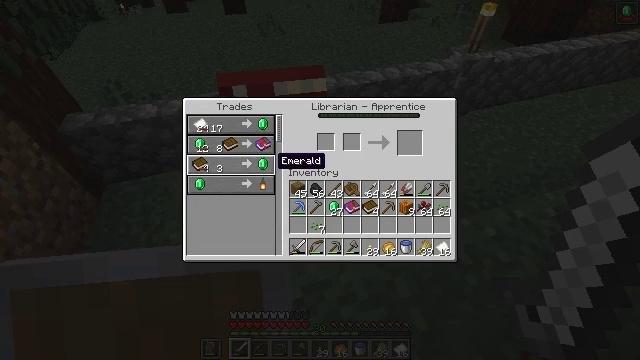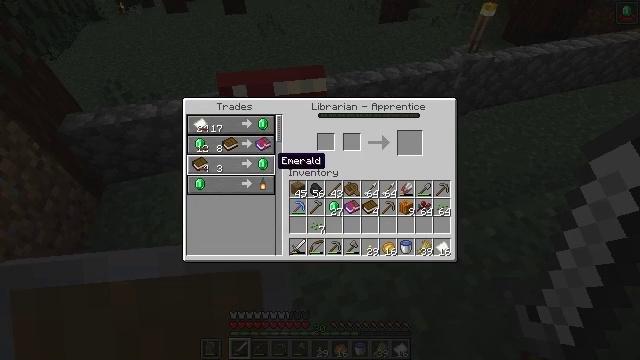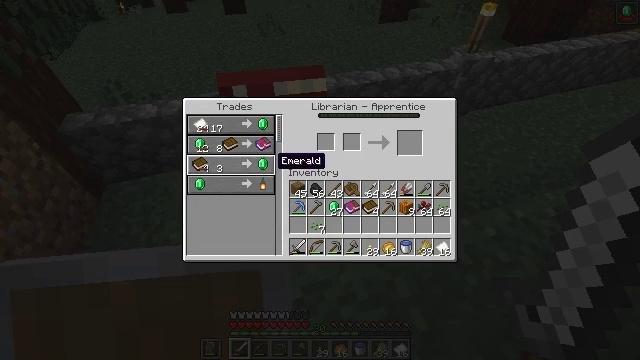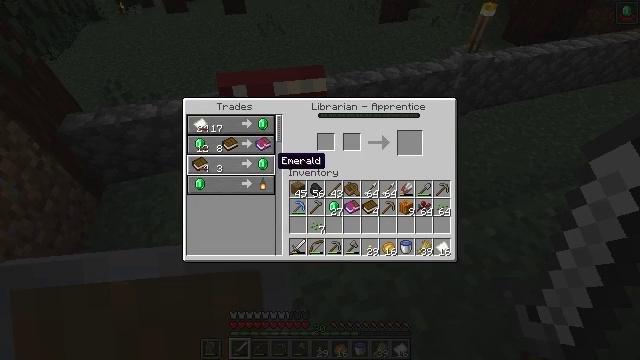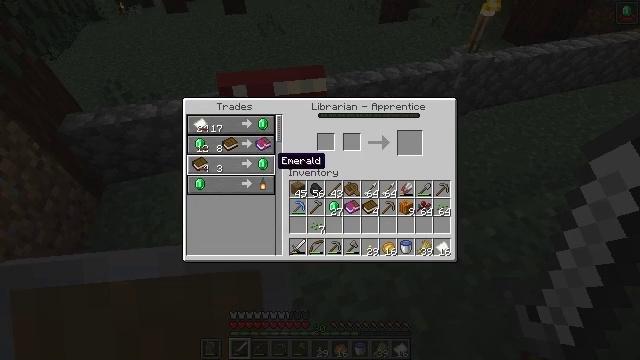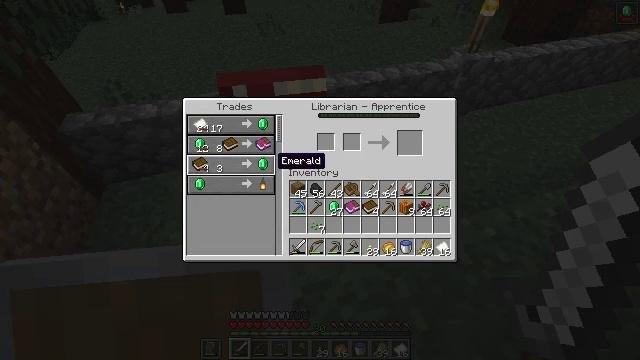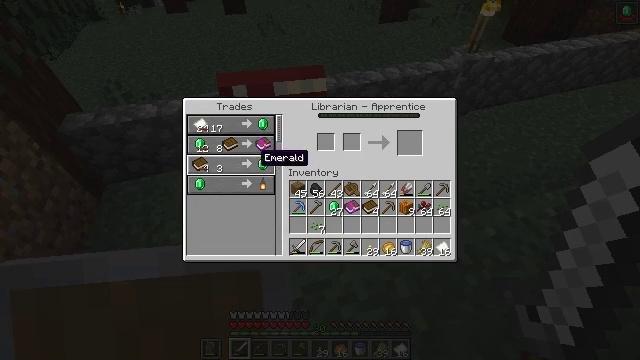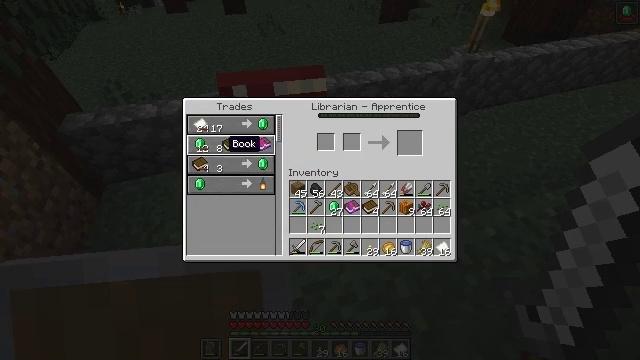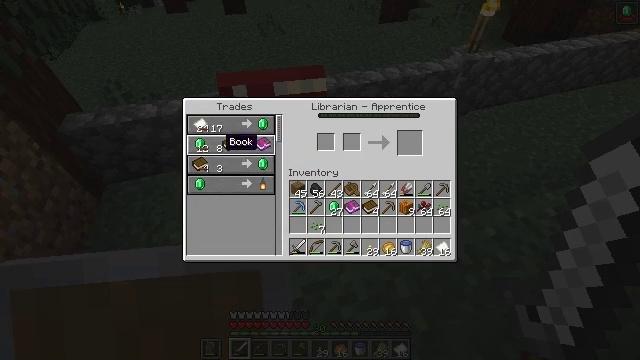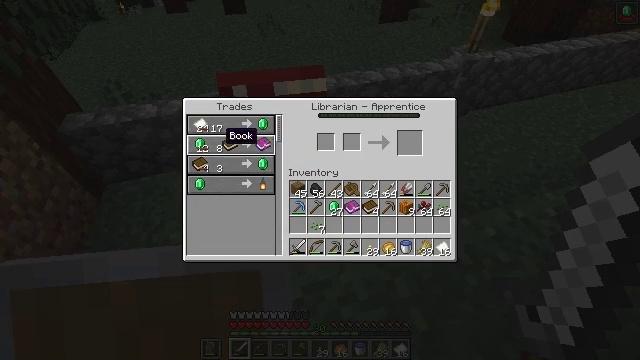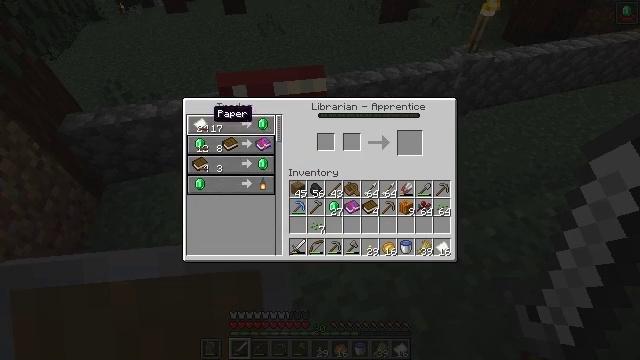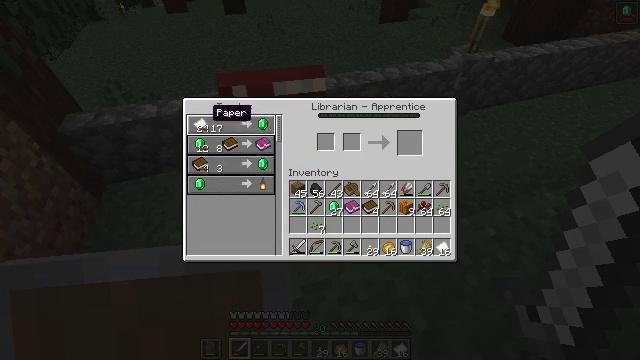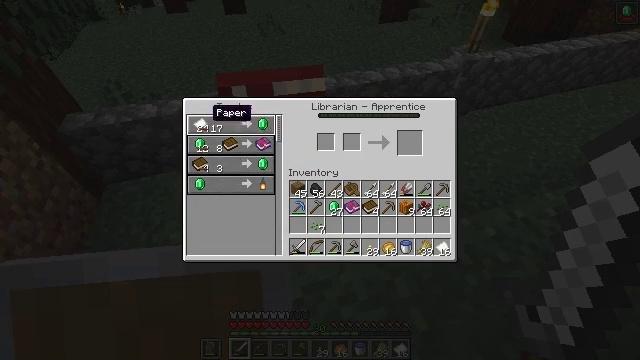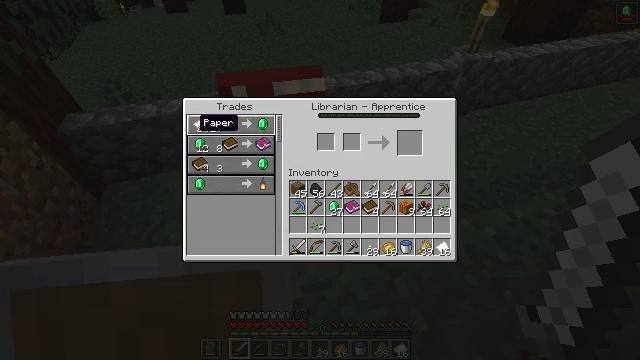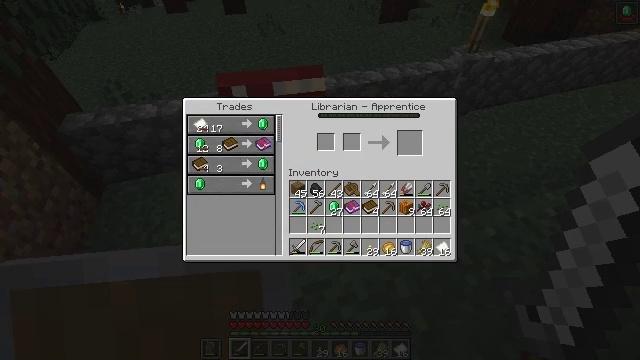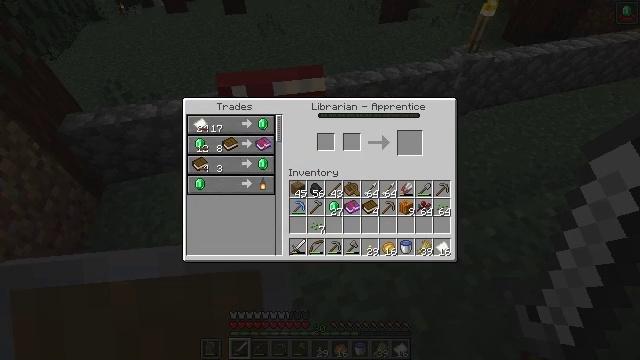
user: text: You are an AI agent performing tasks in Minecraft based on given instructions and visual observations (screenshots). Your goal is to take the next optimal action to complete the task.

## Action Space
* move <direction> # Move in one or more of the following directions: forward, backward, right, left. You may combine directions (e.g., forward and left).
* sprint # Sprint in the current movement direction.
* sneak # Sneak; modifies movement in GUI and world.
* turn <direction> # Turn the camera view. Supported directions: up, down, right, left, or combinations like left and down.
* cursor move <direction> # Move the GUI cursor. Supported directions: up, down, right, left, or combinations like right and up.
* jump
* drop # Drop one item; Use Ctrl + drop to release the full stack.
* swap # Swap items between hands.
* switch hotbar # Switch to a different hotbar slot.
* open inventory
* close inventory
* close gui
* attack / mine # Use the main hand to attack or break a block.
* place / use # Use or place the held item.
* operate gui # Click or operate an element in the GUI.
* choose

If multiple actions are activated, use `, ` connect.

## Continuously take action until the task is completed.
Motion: motion action
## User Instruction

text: Collect the pumpkin by holding left button.
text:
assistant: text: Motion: no_op
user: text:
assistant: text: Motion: no_op
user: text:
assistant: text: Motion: no_op
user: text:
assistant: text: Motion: no_op
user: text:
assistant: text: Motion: no_op
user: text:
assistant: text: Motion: cursor move left
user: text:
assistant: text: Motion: cursor move left and up
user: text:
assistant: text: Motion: no_op
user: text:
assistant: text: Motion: no_op
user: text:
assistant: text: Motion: cursor move left and up
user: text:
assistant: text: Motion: no_op
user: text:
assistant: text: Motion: no_op
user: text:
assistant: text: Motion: cursor move left and down
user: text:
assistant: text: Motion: cursor move left and down
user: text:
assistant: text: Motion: cursor move down
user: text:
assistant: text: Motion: cursor move right
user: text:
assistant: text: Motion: no_op
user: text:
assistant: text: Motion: no_op
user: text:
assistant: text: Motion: cursor move right and up
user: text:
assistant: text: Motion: cursor move right
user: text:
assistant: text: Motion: turn right, close gui
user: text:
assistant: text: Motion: turn right and up
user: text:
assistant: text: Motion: turn right and up
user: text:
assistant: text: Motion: move forward, turn right and up
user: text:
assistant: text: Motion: move forward
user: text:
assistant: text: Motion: move forward, turn right and up, jump
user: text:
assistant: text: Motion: move forward, turn right and up, jump
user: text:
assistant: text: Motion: move forward, jump
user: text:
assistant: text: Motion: move forward, jump
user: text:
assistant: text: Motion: move forward, turn right and up